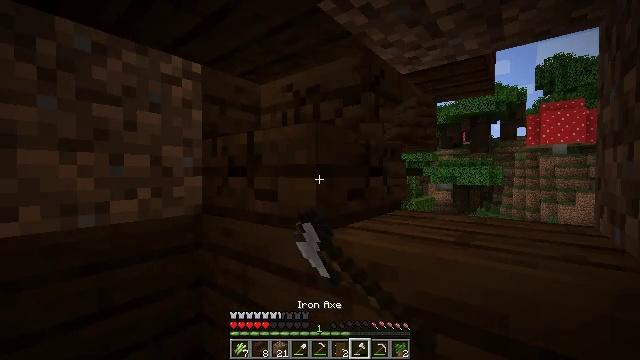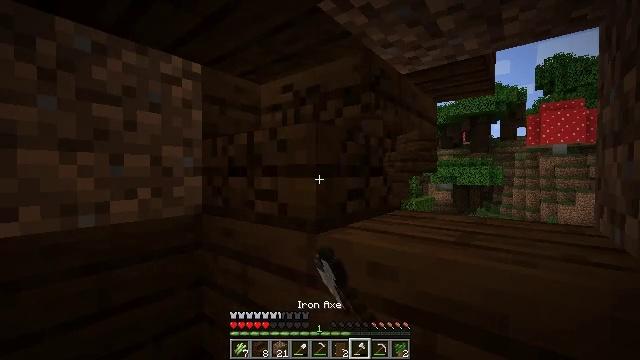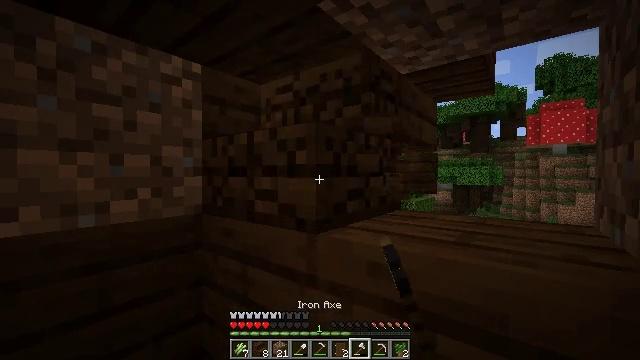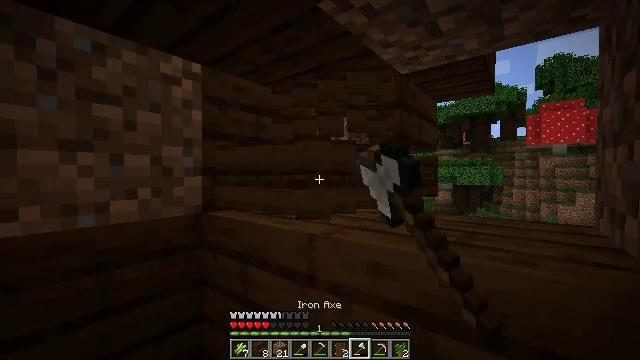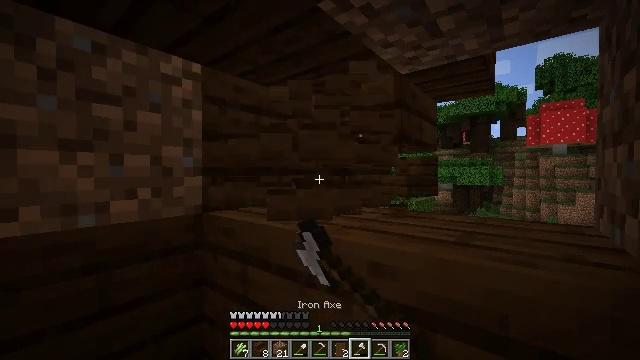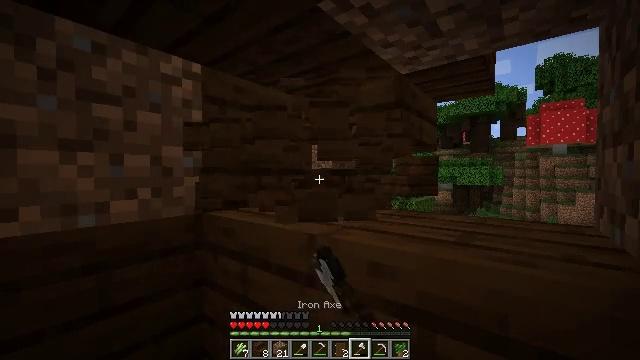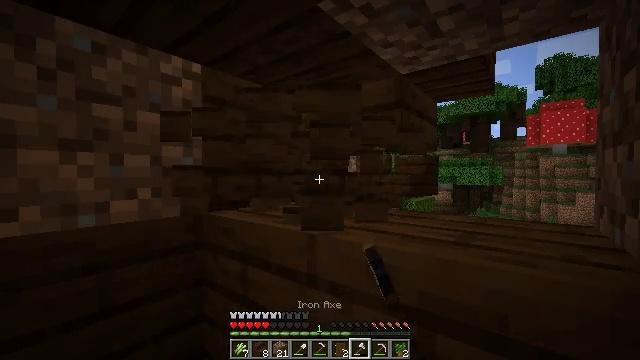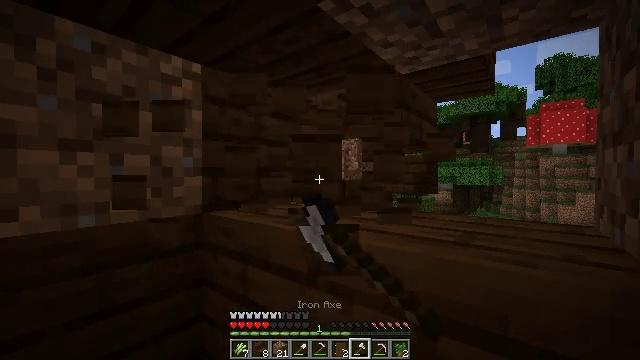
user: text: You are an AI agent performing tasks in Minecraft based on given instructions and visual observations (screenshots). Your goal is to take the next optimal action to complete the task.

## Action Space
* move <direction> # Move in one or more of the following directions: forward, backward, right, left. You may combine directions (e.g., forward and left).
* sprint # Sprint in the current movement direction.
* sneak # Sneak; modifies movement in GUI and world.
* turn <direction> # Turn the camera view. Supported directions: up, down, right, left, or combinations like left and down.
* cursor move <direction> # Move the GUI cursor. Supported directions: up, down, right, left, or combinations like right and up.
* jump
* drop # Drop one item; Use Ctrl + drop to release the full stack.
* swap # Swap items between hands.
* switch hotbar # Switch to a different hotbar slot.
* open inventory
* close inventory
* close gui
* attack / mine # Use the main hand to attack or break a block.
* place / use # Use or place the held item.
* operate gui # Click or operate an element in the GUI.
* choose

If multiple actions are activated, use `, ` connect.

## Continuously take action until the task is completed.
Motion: motion action
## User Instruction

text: Attack the dark oak stairs to gather the materials.
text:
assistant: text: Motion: sneak, attack / mine
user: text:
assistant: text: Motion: sneak, attack / mine
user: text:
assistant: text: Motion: sneak, attack / mine
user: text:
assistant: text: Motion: sneak, attack / mine
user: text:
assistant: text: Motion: sneak, attack / mine
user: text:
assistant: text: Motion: sneak, attack / mine
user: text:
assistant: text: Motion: sneak, attack / mine
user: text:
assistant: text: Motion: sneak, attack / mine